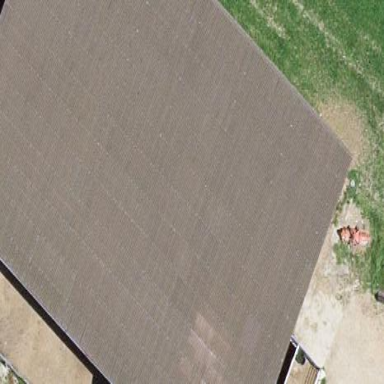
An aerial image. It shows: Barn.